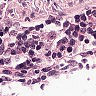
Metastatic tissue present: no